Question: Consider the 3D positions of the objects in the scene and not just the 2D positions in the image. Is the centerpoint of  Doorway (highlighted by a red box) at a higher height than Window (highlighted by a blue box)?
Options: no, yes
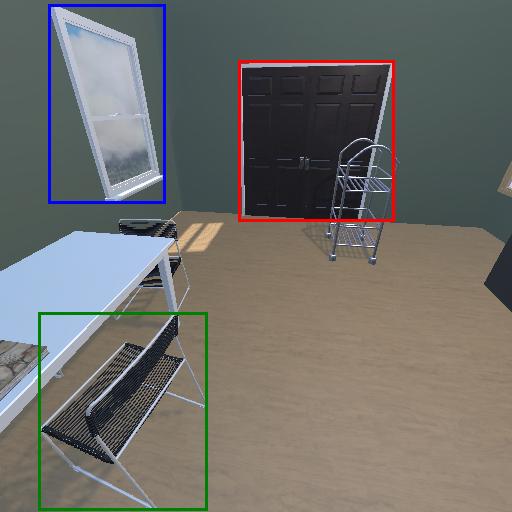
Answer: no